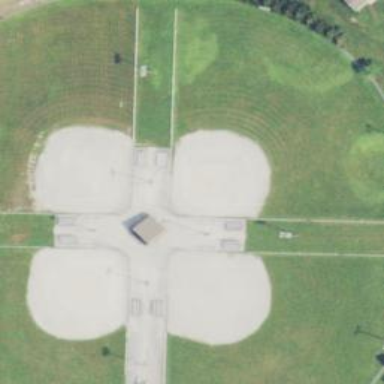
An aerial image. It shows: Softball pitch for leisure and sport activities.